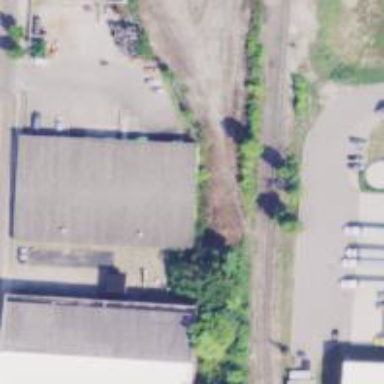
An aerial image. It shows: Abandoned railway.